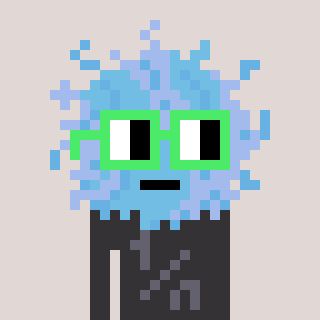
a pixel art character with square light green glasses, a lint-shaped head and a grayscale-colored body on a warm background